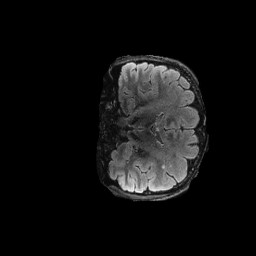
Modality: FLAIR
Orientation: coronal
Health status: ill
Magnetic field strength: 3 T